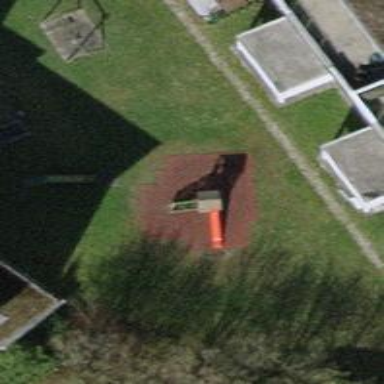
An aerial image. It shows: Playground with slide.